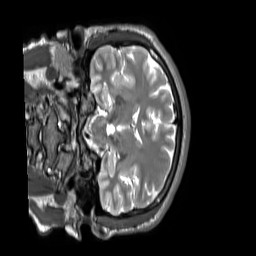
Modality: T2w
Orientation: coronal
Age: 22
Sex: male
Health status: ill
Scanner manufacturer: siemens
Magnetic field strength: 3 T
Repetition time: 2.8 s
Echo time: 0.326 s